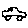
Label: car